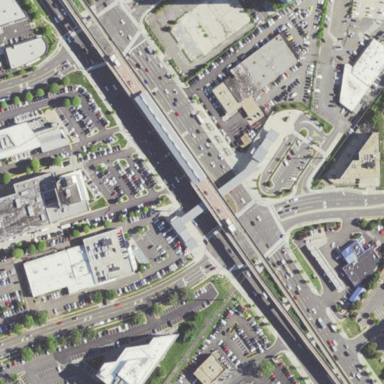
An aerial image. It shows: Train station known as Spring Hill Metro rail station.